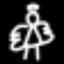
Label: angel